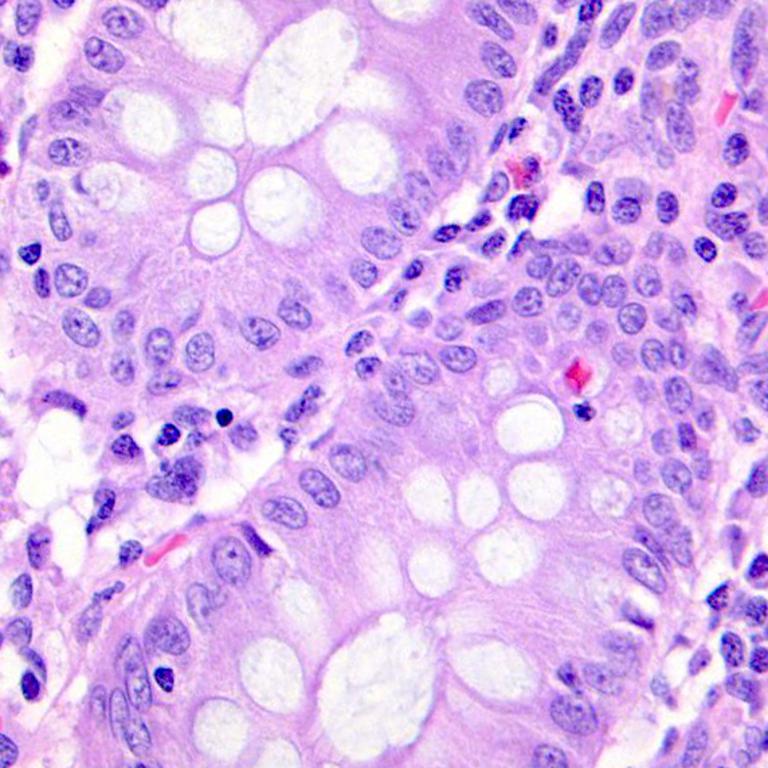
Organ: colon
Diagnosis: benign